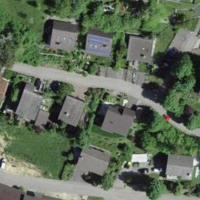
EUNIS habitat code: 54
Species observed at this site:
Anthyllis vulneraria